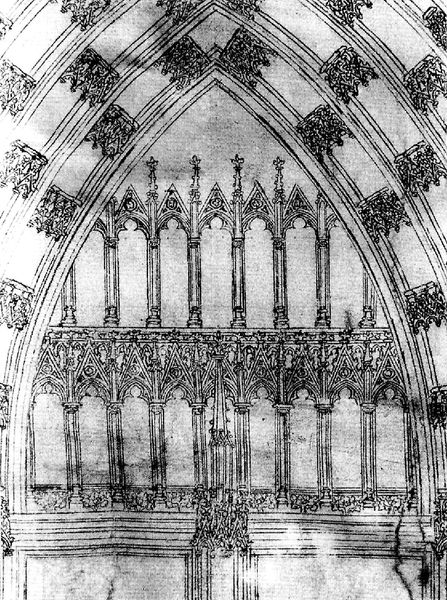
Titel: Mittelalterlicher Fassadenplan (Plan F) des Kölner Doms
Institution: Köln, Dombauarchiv
Schlagwörter: ausschnitt, fenster, holz, schwarz, skizze, stützen, säule, säulen, tür, zeichnung, alt, wand, architektur, sockel, felder, kirche, gotik, relief, studie, empore, saal, kuppel, treppe, ornamente, verzierung, tor, bögen, eingang, tusche, gewölbe, dom, kohle, schwarzweiß, bleistift, entwurf, kunst, kathedrale, intarsien, portal, sims, gesims, handwerk, spitzbogen, plan, zierde, auszug, christentum, masswerk, aufriss, tympanon, säulengalerie, fialen, gewände, dreipass, fiale, antwurf, verziehrungen, kirchentor, maßwer, kirchenempore